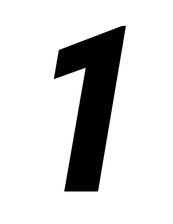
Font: Roboto-Italic_Condensed_ExtraBold_Italic